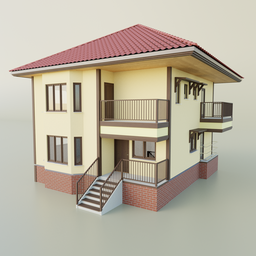
Label: architecture